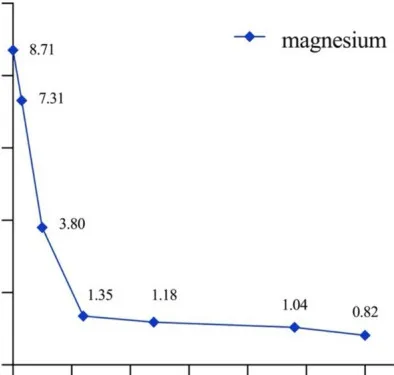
Changes in serum magnesium values over time.
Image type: chart (chart)